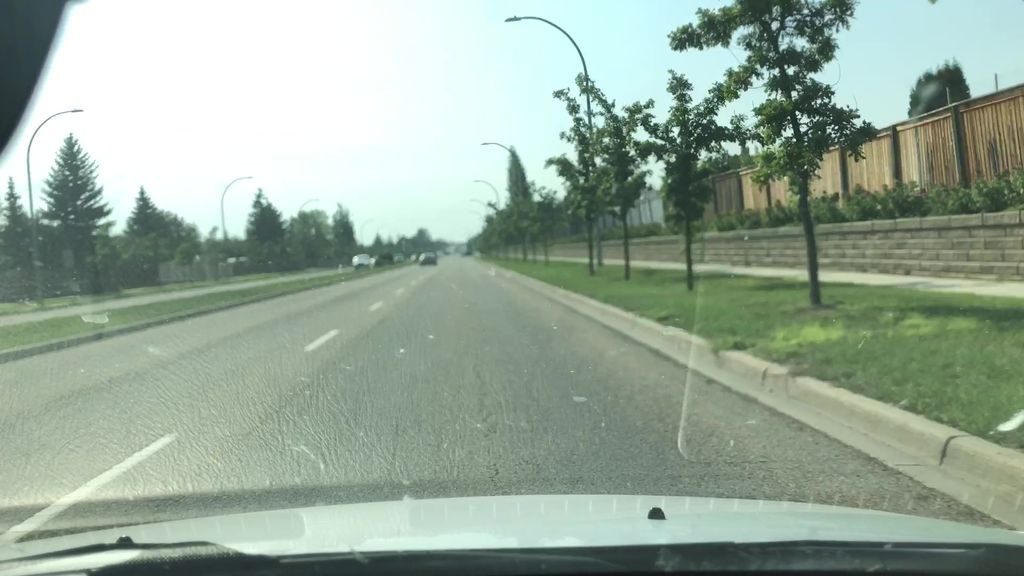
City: edmonton